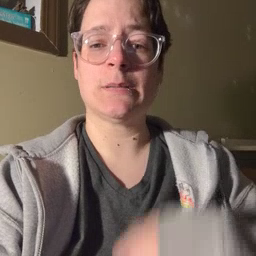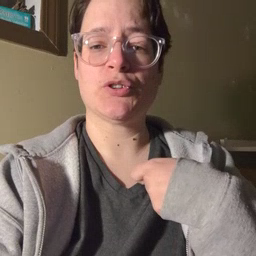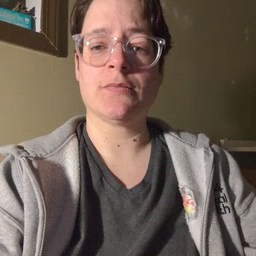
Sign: zipper